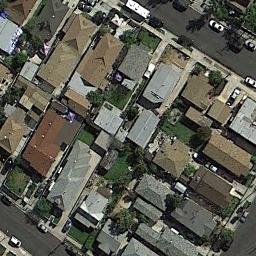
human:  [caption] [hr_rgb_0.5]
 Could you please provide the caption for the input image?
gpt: The dense residential is next to the road with some cars .

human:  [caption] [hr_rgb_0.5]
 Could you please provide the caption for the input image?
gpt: There are a lot of trees in the residential area and a road nearby .

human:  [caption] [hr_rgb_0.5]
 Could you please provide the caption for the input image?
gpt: A dense residential area with lots of houses next to each other is surrounded by some roads .

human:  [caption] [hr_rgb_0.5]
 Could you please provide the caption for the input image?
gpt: There are many roads and neatly arranged houses and trees and many vehicles in densely populated areas .

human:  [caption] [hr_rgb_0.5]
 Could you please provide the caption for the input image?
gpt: There are brown and gray buildings on a dense residential area .